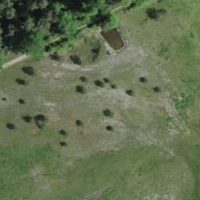
EUNIS habitat code: 25
Species observed at this site:
Chorthippus brunneus
Oedipoda caerulescens
Melilotus albus
Calliptamus italicus